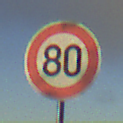
Verkehrszeichen: Geschwindigkeit80
Umgebung: Outdoor, Nature
Tageszeit: SunriseSunset
Wetter: PartlyCloudy
Licht: Natural
Jahreszeit: NotSpecified
Kontrast: HighContrast